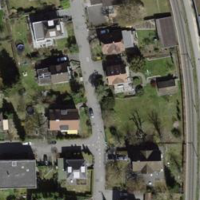
EUNIS habitat code: 54
Species observed at this site:
Prunella vulgaris